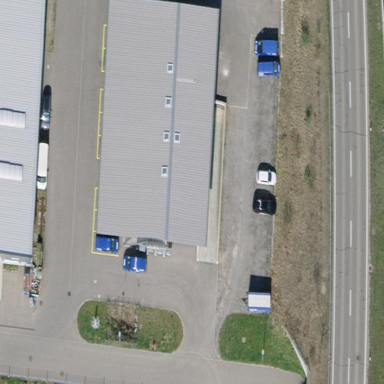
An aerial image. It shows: Industrial building with flat roof.